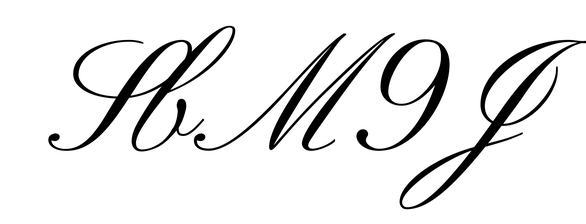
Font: PinyonScript-Regular